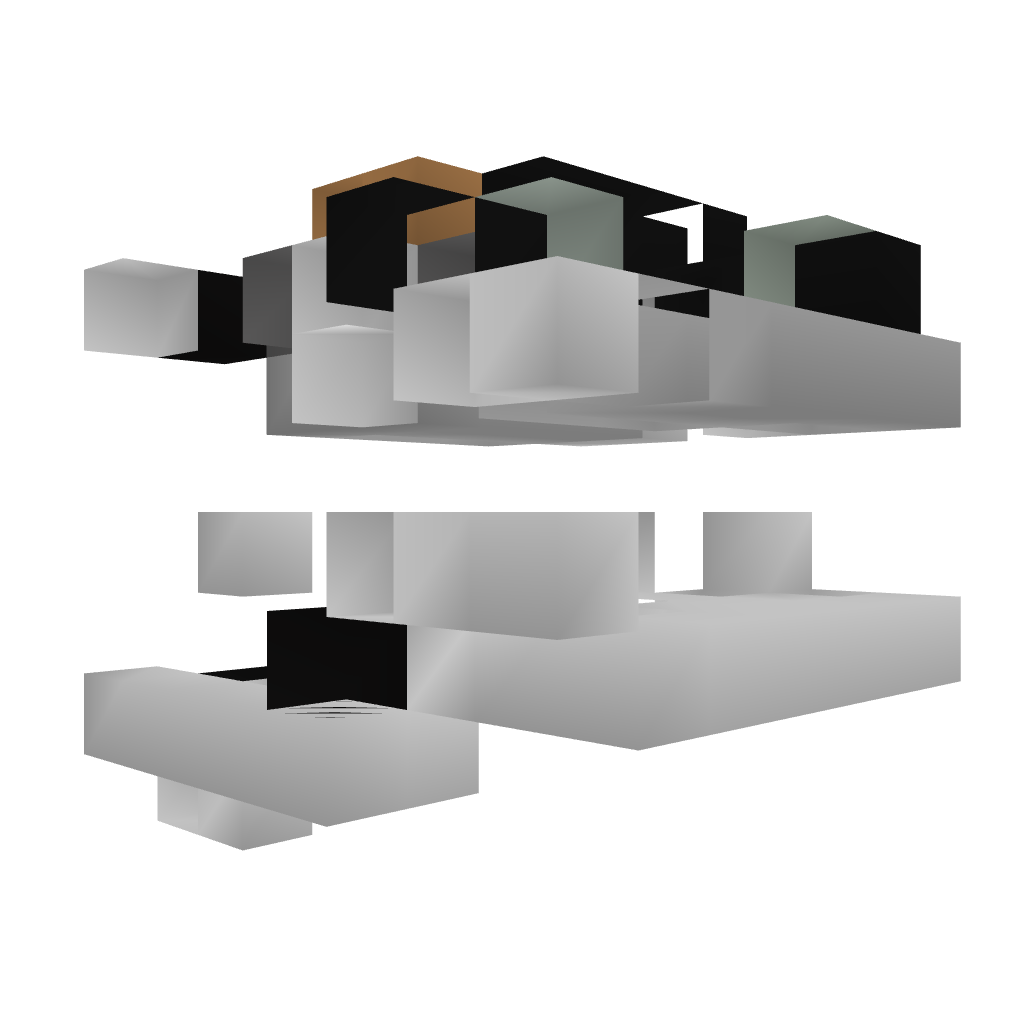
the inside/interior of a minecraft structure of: Chicken Farm+Cooker #2